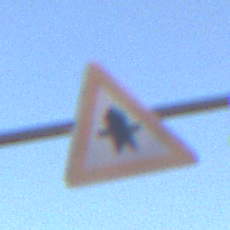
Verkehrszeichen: Vorfahrt
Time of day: MorningAfternoon
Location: Outdoor (Nature)
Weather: Clear
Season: NotSpecified
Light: Natural